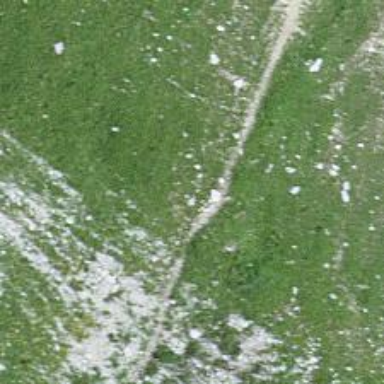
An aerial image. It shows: Path with excellent trail visibility. The surface of the path is earth.